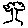
Label: tree